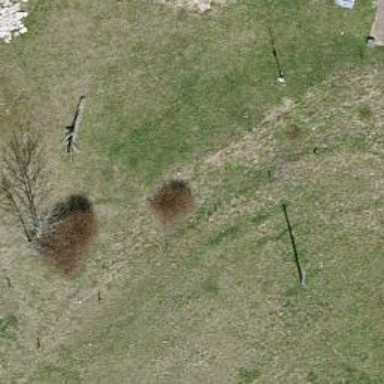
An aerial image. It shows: Shrub in its natural environment.